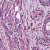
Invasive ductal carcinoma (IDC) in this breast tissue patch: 1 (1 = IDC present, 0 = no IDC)